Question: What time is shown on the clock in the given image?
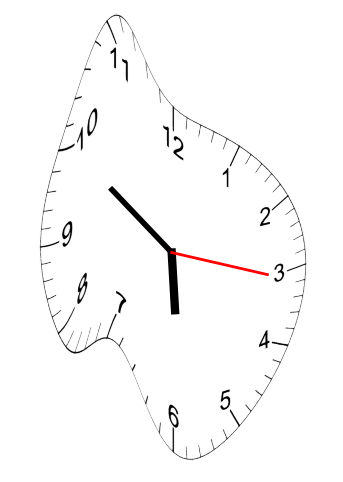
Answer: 05:50:16